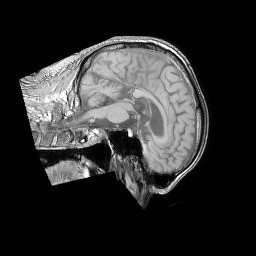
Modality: T1w
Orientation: sagittal
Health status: ill
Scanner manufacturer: philips
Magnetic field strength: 3 T
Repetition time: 0.3787 s
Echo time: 0.002908 s